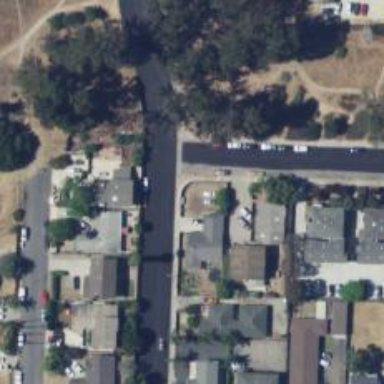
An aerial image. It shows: Driveway.